The picture encodes a bearing's raw vibration samples as pixel intensities in a 2-D grid. Determine the bearing's health state. Answer with exactly one of: normal, inner_race, outer_race, ball.
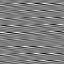
Answer: outer_race